Field crop: tomato
Growth stage: 1
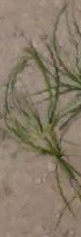
Species: cyperus